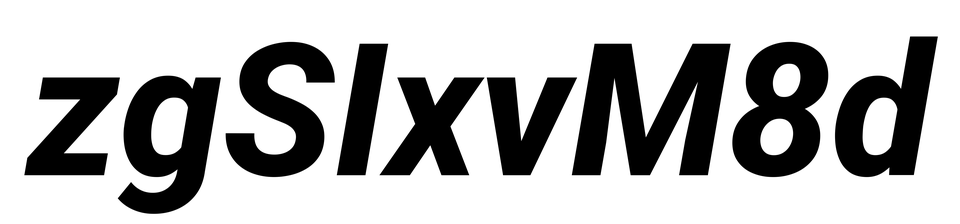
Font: Roboto-Italic_ExtraBold_Italic